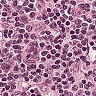
Metastatic tissue present: no